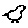
Label: bird